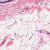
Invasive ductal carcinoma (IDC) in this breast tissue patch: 0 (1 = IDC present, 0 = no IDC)